Question: I am busy with an Android project with the android-support-v7-appcompat library for ActionBar, I have followed the description on <URL>
but I have got every time NoClassDefFoundError: eu.definecontent.fazilet.HomeFragment.
I can not find where is wrong in the code or configuration, maybe you can find it, I would be glad if you could help me:
MainActivity:
'''
public class MainActivity extends ActionBarActivity {
...
Fragment fragment = new HomeFragment();
...
'''
AndroidManifest.xml:
'''
<?xml version="1.0" encoding="utf-8"?><manifest xmlns:android="http://schemas.android.com/apk/res/android"
package="eu.definecontent.fazilet"
android:versionCode="1"
android:versionName="1.0" >
<uses-sdk
android:minSdkVersion="7"
android:targetSdkVersion="19" />
<uses-permission android:name="android.permission.INTERNET" />
<uses-permission android:name="android.permission.ACCESS_NETWORK_STATE" />
<uses-permission android:name="android.permission.ACCESS_FINE_LOCATION" />
<uses-permission android:name="android.permission.RECEIVE_BOOT_COMPLETED" />
<uses-permission android:name="android.permission.VIBRATE" />
<uses-permission android:name="android.permission.WRITE_SETTINGS" >
</uses-permission>
<application
android:name=".FaziletApplication"
android:allowBackup="true"
android:icon="@drawable/ic_launcher"
android:label="@string/app_name"
android:theme="@style/Theme.AppCompat" >
<activity
android:name="eu.definecontent.fazilet.MainActivity"
android:label="@string/app_name" >
<intent-filter>
<action android:name="android.intent.action.MAIN" />
<category android:name="android.intent.category.LAUNCHER" />
</intent-filter>
</activity>
<service android:name=".service.FillDailyTimetableService" />
<activity
android:name=".helper.DownloadManager"
android:theme="@android:style/Theme.Dialog" />
<activity android:name=".CitySettingActivity" />
<activity android:name=".LocationSettingActivity" />
</application>
'''
and configuration are:

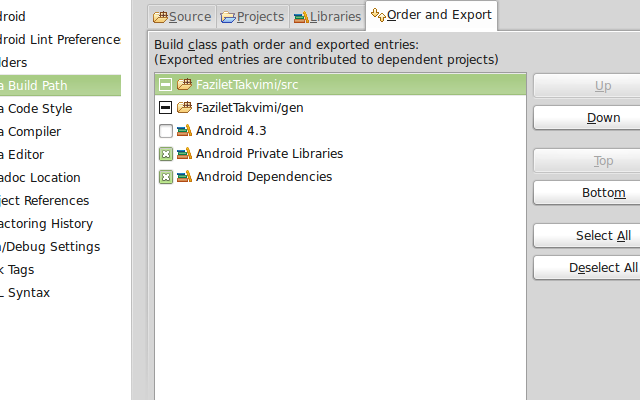
Answer: Thanks to <URL> have Finally fixed that!
just added a try catch statement to initialize a static class and everythings works now!
for more info plz see this article:
<URL>